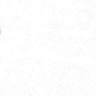
Metastatic tissue present: no